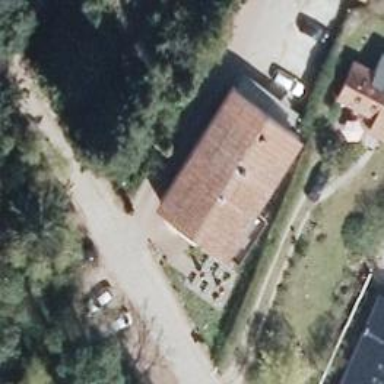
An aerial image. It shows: Guest house with restaurant.